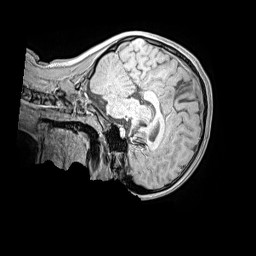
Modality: MP2RAGE
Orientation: sagittal
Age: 11
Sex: female
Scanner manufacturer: siemens
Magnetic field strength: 3 T
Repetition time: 4 s
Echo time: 0.00299 s